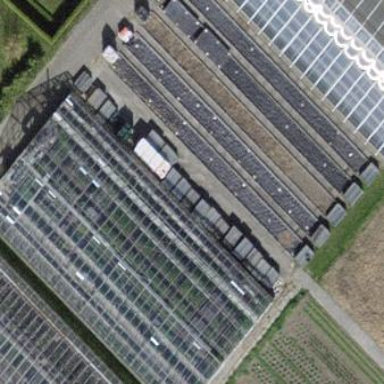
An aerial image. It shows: Greenhouse.